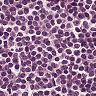
Metastatic tissue present: no